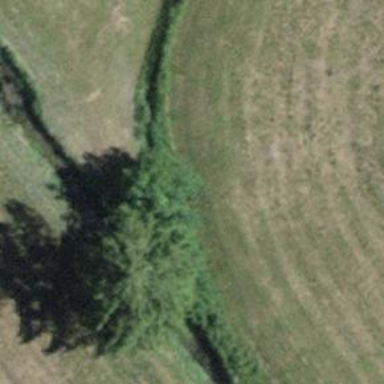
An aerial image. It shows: Ditch serving as waterway.